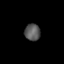
Tissue: lung
Cell type: Epithelial cells
Senescence score: 0.194
Nuclear area (px): 261
Mean DAPI intensity: 86.506